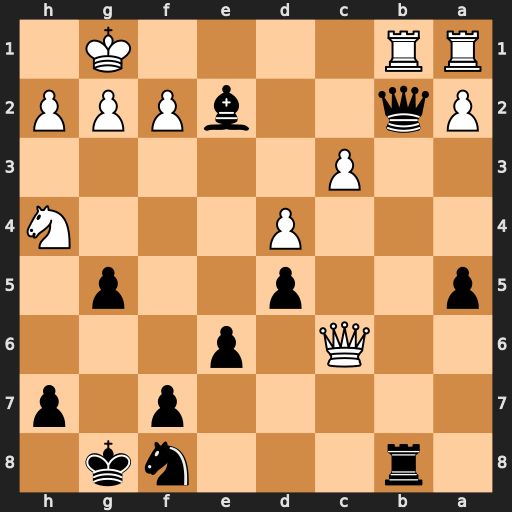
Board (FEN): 1r3nk1/5p1p/2Q1p3/p2p2p1/3P3N/2P5/Pq2bPPP/RR4K1
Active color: b
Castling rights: -
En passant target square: -
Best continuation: Qxb1+ Rxb1 Rxb1#